Question: I am implementing the expression given in the image which is the log-likelihood for AR(p) model.

In this case, 'p=2'. I am using 'fmincon' as the optimization tool. I checked the documentation and other examples over internet regarding the syntax of this command. Still, I am unable to mitigate the problem. Can somebody please help in eliminating the problem?
The following is the error
'''
Warning: Options LargeScale = 'off' and Algorithm = 'trust-region-reflective' conflict.
Ignoring Algorithm and running active-set algorithm. To run trust-region-reflective, set
LargeScale = 'on'. To run active-set without this warning, use Algorithm = 'active-set'.
> In fmincon at 456
In MLE_AR2 at 20
Error using ll_AR2 (line 6)
Not enough input arguments.
Error in fmincon (line 601)
initVals.f = feval(funfcn{3},X,varargin{:});
Error in MLE_AR2 (line 20)
[theta_hat,likelihood] =
fmincon(@ll_AR2,theta0,[],[],[],[],low_theta,up_theta,[],opts);
Caused by:
Failure in initial user-supplied objective function evaluation. FMINCON cannot
continue.
'''
The vector of unknown parameters,
'''
theta_hat = [c, theta0, theta1, theta2] where c = intercept in the original model which is zero ; theta0 = phi1 = 0.195 ; theta1 = -0.95; theta2 = variance of the noise sigma2_epsilon.
'''
'''
clc
clear all
global ERS
var_eps = 1;
epsilon = sqrt(var_eps)*randn(5000,1); % Gaussian signal exciting the AR model
theta0 = ones(4,1); %Initial values of the parameters
low_theta = zeros(4,1); %Lower bound of the parameters
up_theta = 100*ones(4,1); %upper bound of the parameters
opts=optimset('DerivativeCheck','off','Display','off','TolX',1e-6,'TolFun',1e-6,...
'Diagnostics','off','MaxIter', 200, 'LargeScale','off');
ERS(1) = 0.0;
ERS(2) = 0.0;
for t= 3:5000
ERS(t)= 0.1950*ERS(t-1) -0.9500*ERS(t-2)+ epsilon(t); %AR(2) model y
end
[theta_hat,likelihood,exit1] = fmincon(@ll_AR2,theta0,[],[],[],[],low_theta,up_theta,[],opts);
exit(1,1)=exit1;
format long;disp(num2str([theta_hat],5))
function L = ll_AR2(theta,Y)
rho0 = theta(1); %c
rho1 = theta(2); %phi1
rho2 = theta(3); %phi2
sigma2_epsilon = theta(4);
T= size(Y,1);
p=2;
mu_p = rho0./(1-rho1-rho2); %mean of Y for the first p samples
%changed sign of the log likelihood expression
cov_p = xcov(Y);
L1 = (Y(3:end) - rho0 - rho1.*Y(1:end-1) - rho2.*Y(1:end-2)).^2;
L = (p/2).*(log(2*pi)) + (p/2).*log(sigma2_epsilon) - 0.5*log(det(inv(cov_p))) + 0.5*(sigma2_epsilon^-1).*(Y(p) - mu_p)'.*inv(cov_p).*(Y(p) - mu_p)+...
(T-p).*0.5*log(2*pi) + 0.5*(T-p).*log(sigma2_epsilon) + 0.5*(sigma2_epsilon^-1).*L1;
L = sum(L);
end
'''
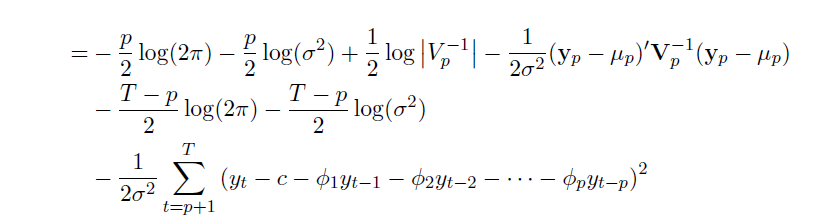
Answer: You are trying to pass constant parameters to the objective function ('Y') in addition to the optimization variables ('theta').
The right way of doing so is using anonymous function:
'''
Y = ...; %// define your parameter here
fmincon( @(theta) ll_AR2(theta, Y), theta0, [],[],[],[],low_theta,up_theta,[],opts);
'''
Now the objective function, as far as 'fmincon' concerns, depends only on 'theta'.
For more information you can read about <URL>.